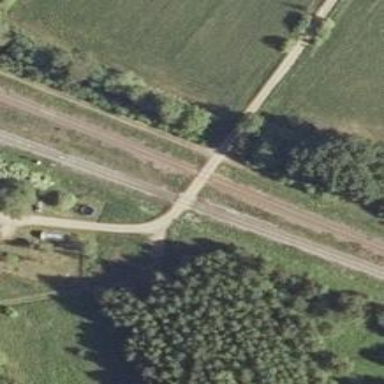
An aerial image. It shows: Continuous railway track.